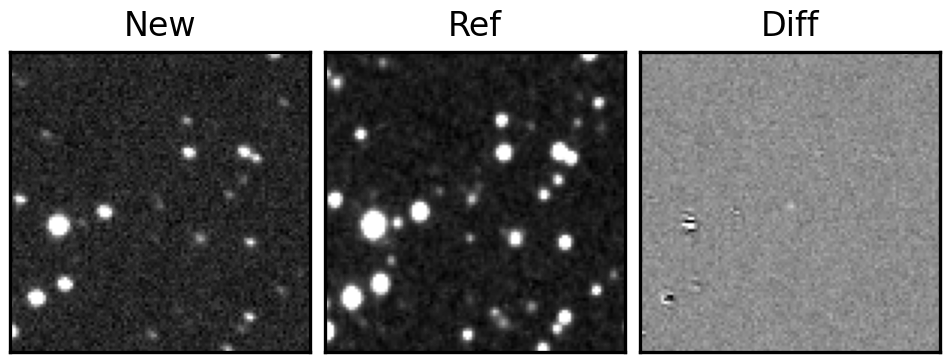
Label: real